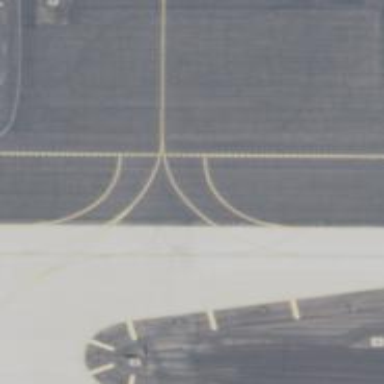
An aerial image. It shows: View of taxiway at the airport.